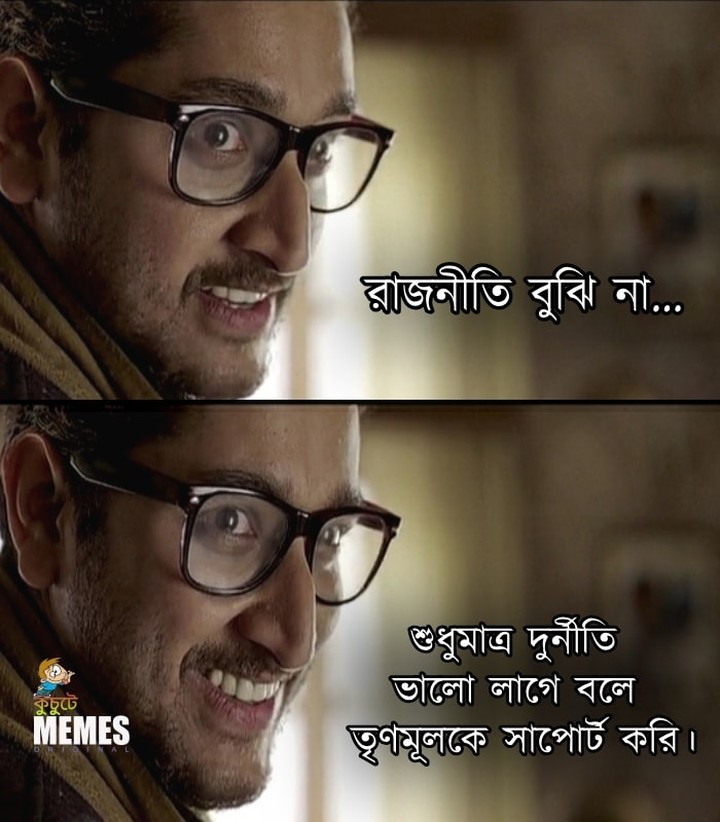
Text: রাজনীতি বুঝি না... শুধুমাত্র দুর্নীতি ভালো লাগে বলে তৃণমূলকে সাপোর্ট করি !
Label: Hate
Hate category: Political
Targeted group: Organization